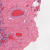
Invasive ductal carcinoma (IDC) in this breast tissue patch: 0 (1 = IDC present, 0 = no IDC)